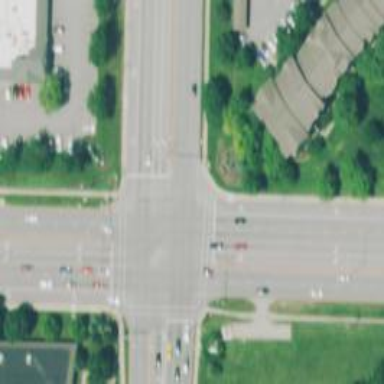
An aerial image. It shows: Solid stop line on the road.